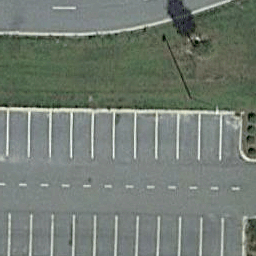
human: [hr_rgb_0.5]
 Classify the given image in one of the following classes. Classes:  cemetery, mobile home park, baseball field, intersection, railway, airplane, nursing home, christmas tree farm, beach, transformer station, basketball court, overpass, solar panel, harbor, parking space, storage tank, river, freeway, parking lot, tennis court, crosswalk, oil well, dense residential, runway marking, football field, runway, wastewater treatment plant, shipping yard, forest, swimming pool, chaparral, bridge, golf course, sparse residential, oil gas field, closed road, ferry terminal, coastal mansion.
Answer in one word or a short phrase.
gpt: parking space